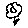
Label: flower